Question: I can compile a simple app fine using codename one and netbeans. but my editor displays many errors all over making my code ugly and unreadable. See attached screenshot

Its very buggy. The first string displays no error but all the other ones do, but the code compiles and works fine. What the hell ?
also autocomplete dosent seem to work. but works fine with real java.
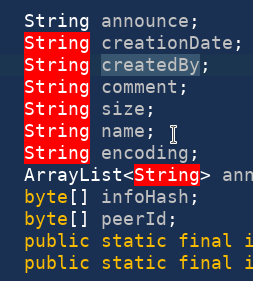
Answer: That's a problem in Netbeans. Typically quitting netbeans and deleting the caches directory forces a rescan which usually resolves that. See this answer for details: <URL>